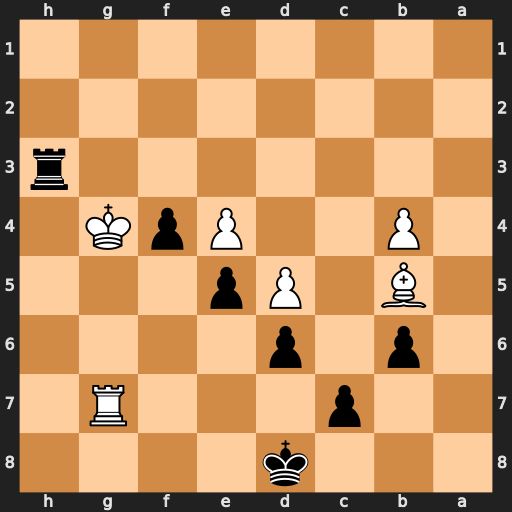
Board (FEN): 3k4/2p3R1/1p1p4/1B1Pp3/1P2PpK1/7r/8/8
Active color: b
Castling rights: -
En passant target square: -
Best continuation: Rg3+ Kh5 Rxg7